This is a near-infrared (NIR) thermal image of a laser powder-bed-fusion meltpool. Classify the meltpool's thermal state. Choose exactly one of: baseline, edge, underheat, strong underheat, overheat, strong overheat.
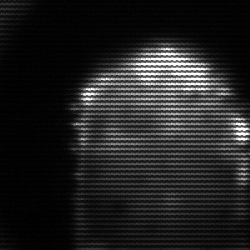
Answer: baseline